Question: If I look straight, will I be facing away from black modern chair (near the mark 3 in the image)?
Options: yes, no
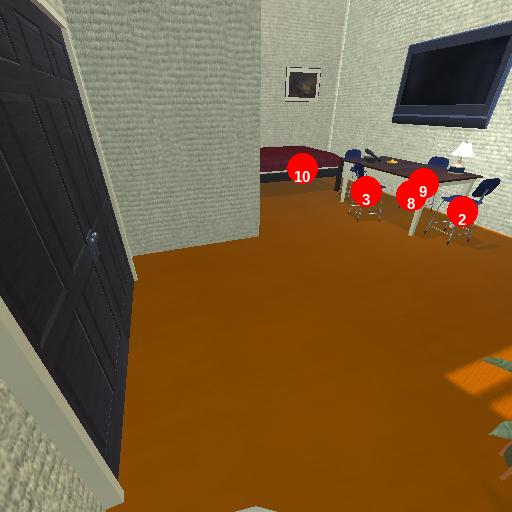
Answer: yes